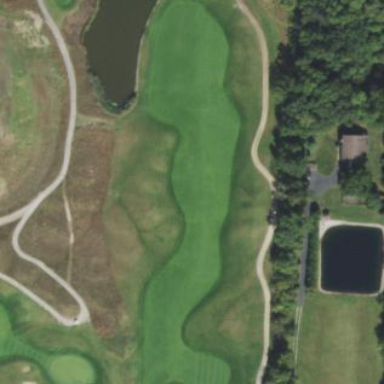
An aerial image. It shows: Well-maintained grassy golf fairway for the sport of golf.